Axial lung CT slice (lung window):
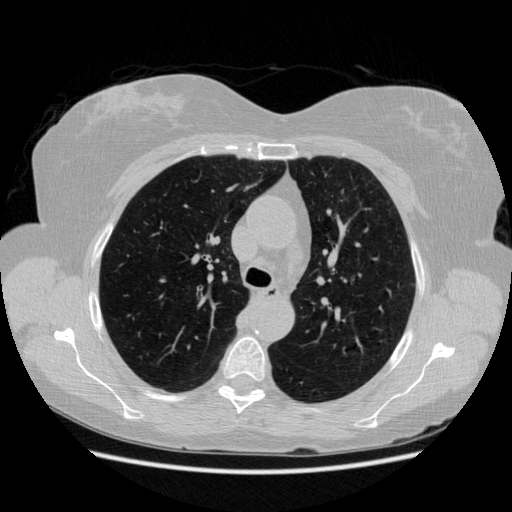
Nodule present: no